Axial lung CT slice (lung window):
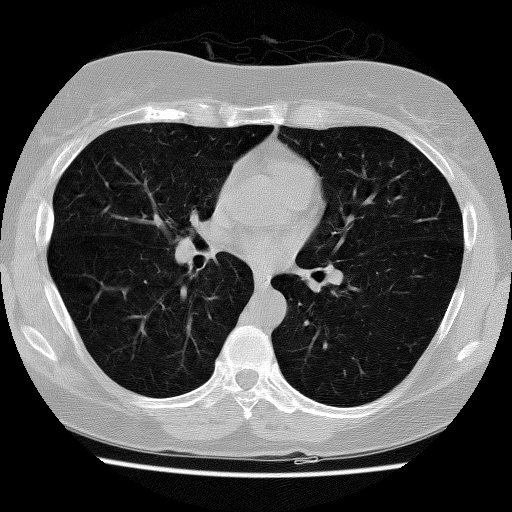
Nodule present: no